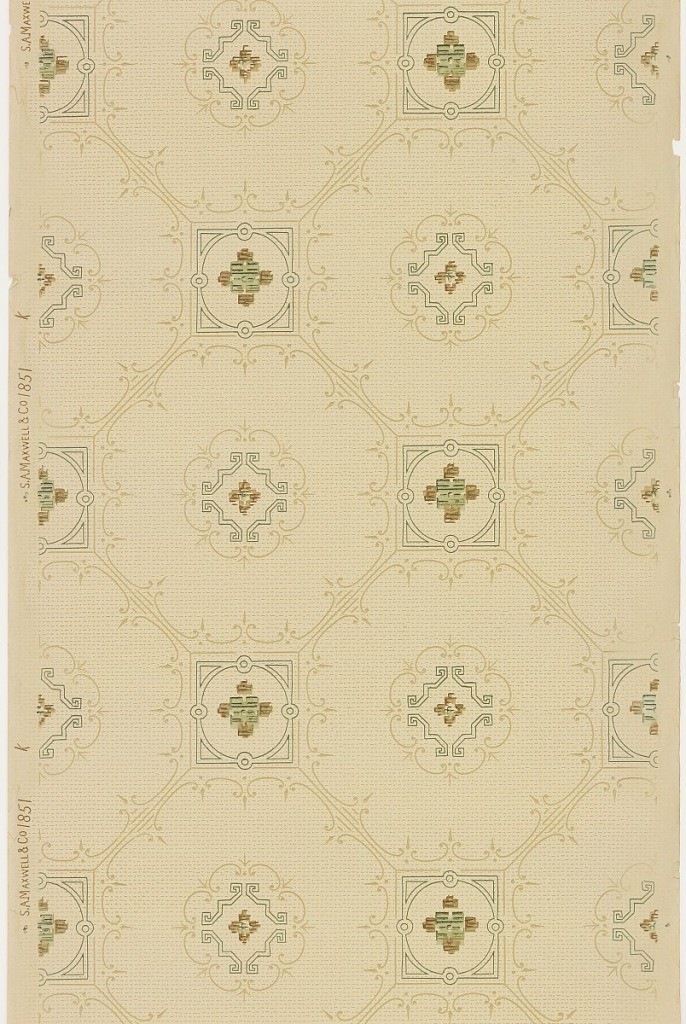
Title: Ceiling paper
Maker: Maxwell & Co., S.A., Chicago, Illinois, USA
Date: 1905–1915
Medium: Machine-printed paper
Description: Grid or trellis pattern, octagonal shapes with flourish in center, linked to other octagons by square with quatrefoil in center. Printed in brown, green, and tan on background covered with dashes and dots.